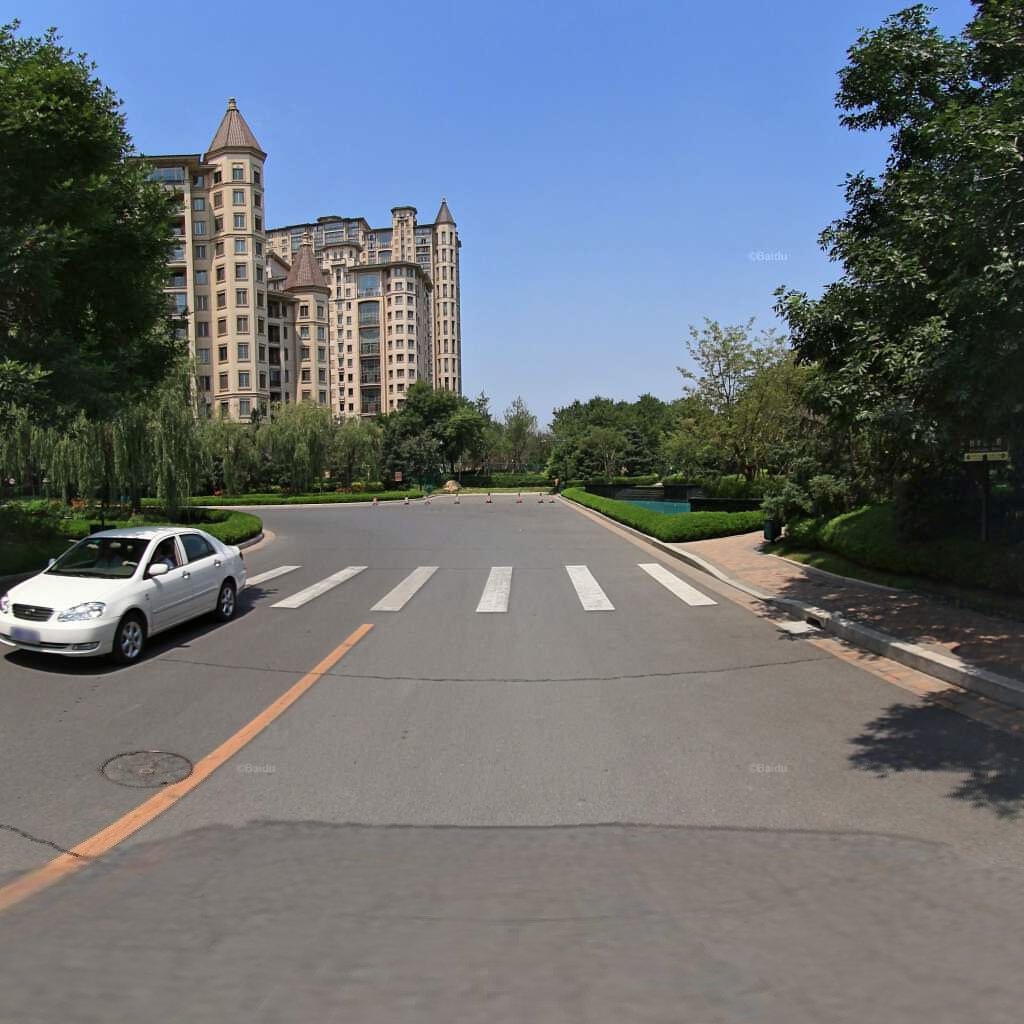
Region: Chaoyang
Road damage annotations: transverse crack, transverse crack, manhole cover